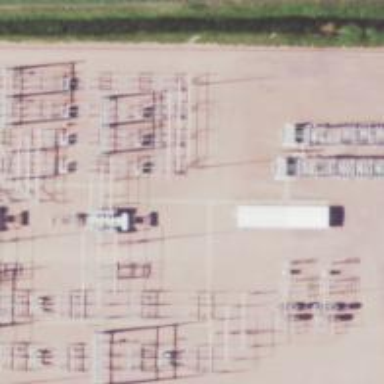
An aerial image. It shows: Mast used for lightning protection.